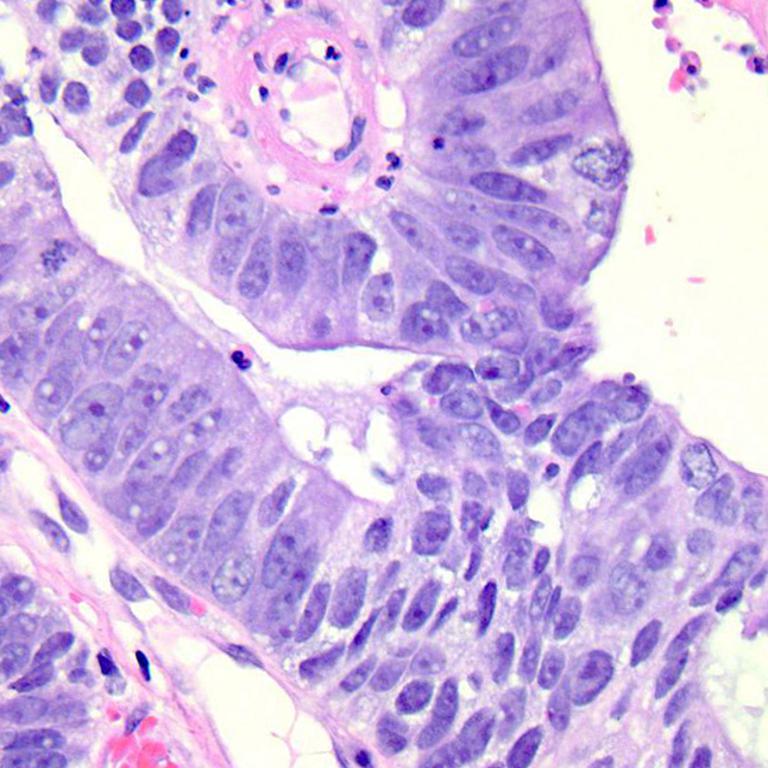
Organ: colon
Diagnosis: adenocarcinomas